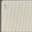
Piece: xx